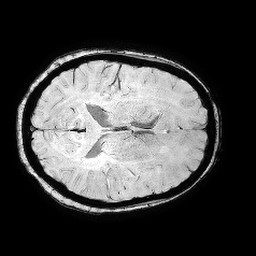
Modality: SWI
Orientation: axial
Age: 38
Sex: female
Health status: ill
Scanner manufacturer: philips
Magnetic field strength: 3 T
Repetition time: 0.031 s